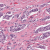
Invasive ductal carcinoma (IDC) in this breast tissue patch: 1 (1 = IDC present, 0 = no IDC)